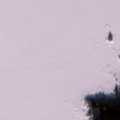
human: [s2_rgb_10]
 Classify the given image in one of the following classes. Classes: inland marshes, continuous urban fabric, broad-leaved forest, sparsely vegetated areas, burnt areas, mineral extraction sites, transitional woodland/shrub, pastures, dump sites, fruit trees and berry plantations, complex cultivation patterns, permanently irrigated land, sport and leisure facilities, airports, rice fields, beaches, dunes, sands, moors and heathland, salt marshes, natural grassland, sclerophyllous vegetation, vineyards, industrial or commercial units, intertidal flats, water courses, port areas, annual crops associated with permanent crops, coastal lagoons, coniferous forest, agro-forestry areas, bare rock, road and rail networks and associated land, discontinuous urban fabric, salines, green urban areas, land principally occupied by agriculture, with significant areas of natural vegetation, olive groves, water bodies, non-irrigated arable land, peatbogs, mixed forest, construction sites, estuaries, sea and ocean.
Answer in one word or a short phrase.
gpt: mixed forest, sea and ocean